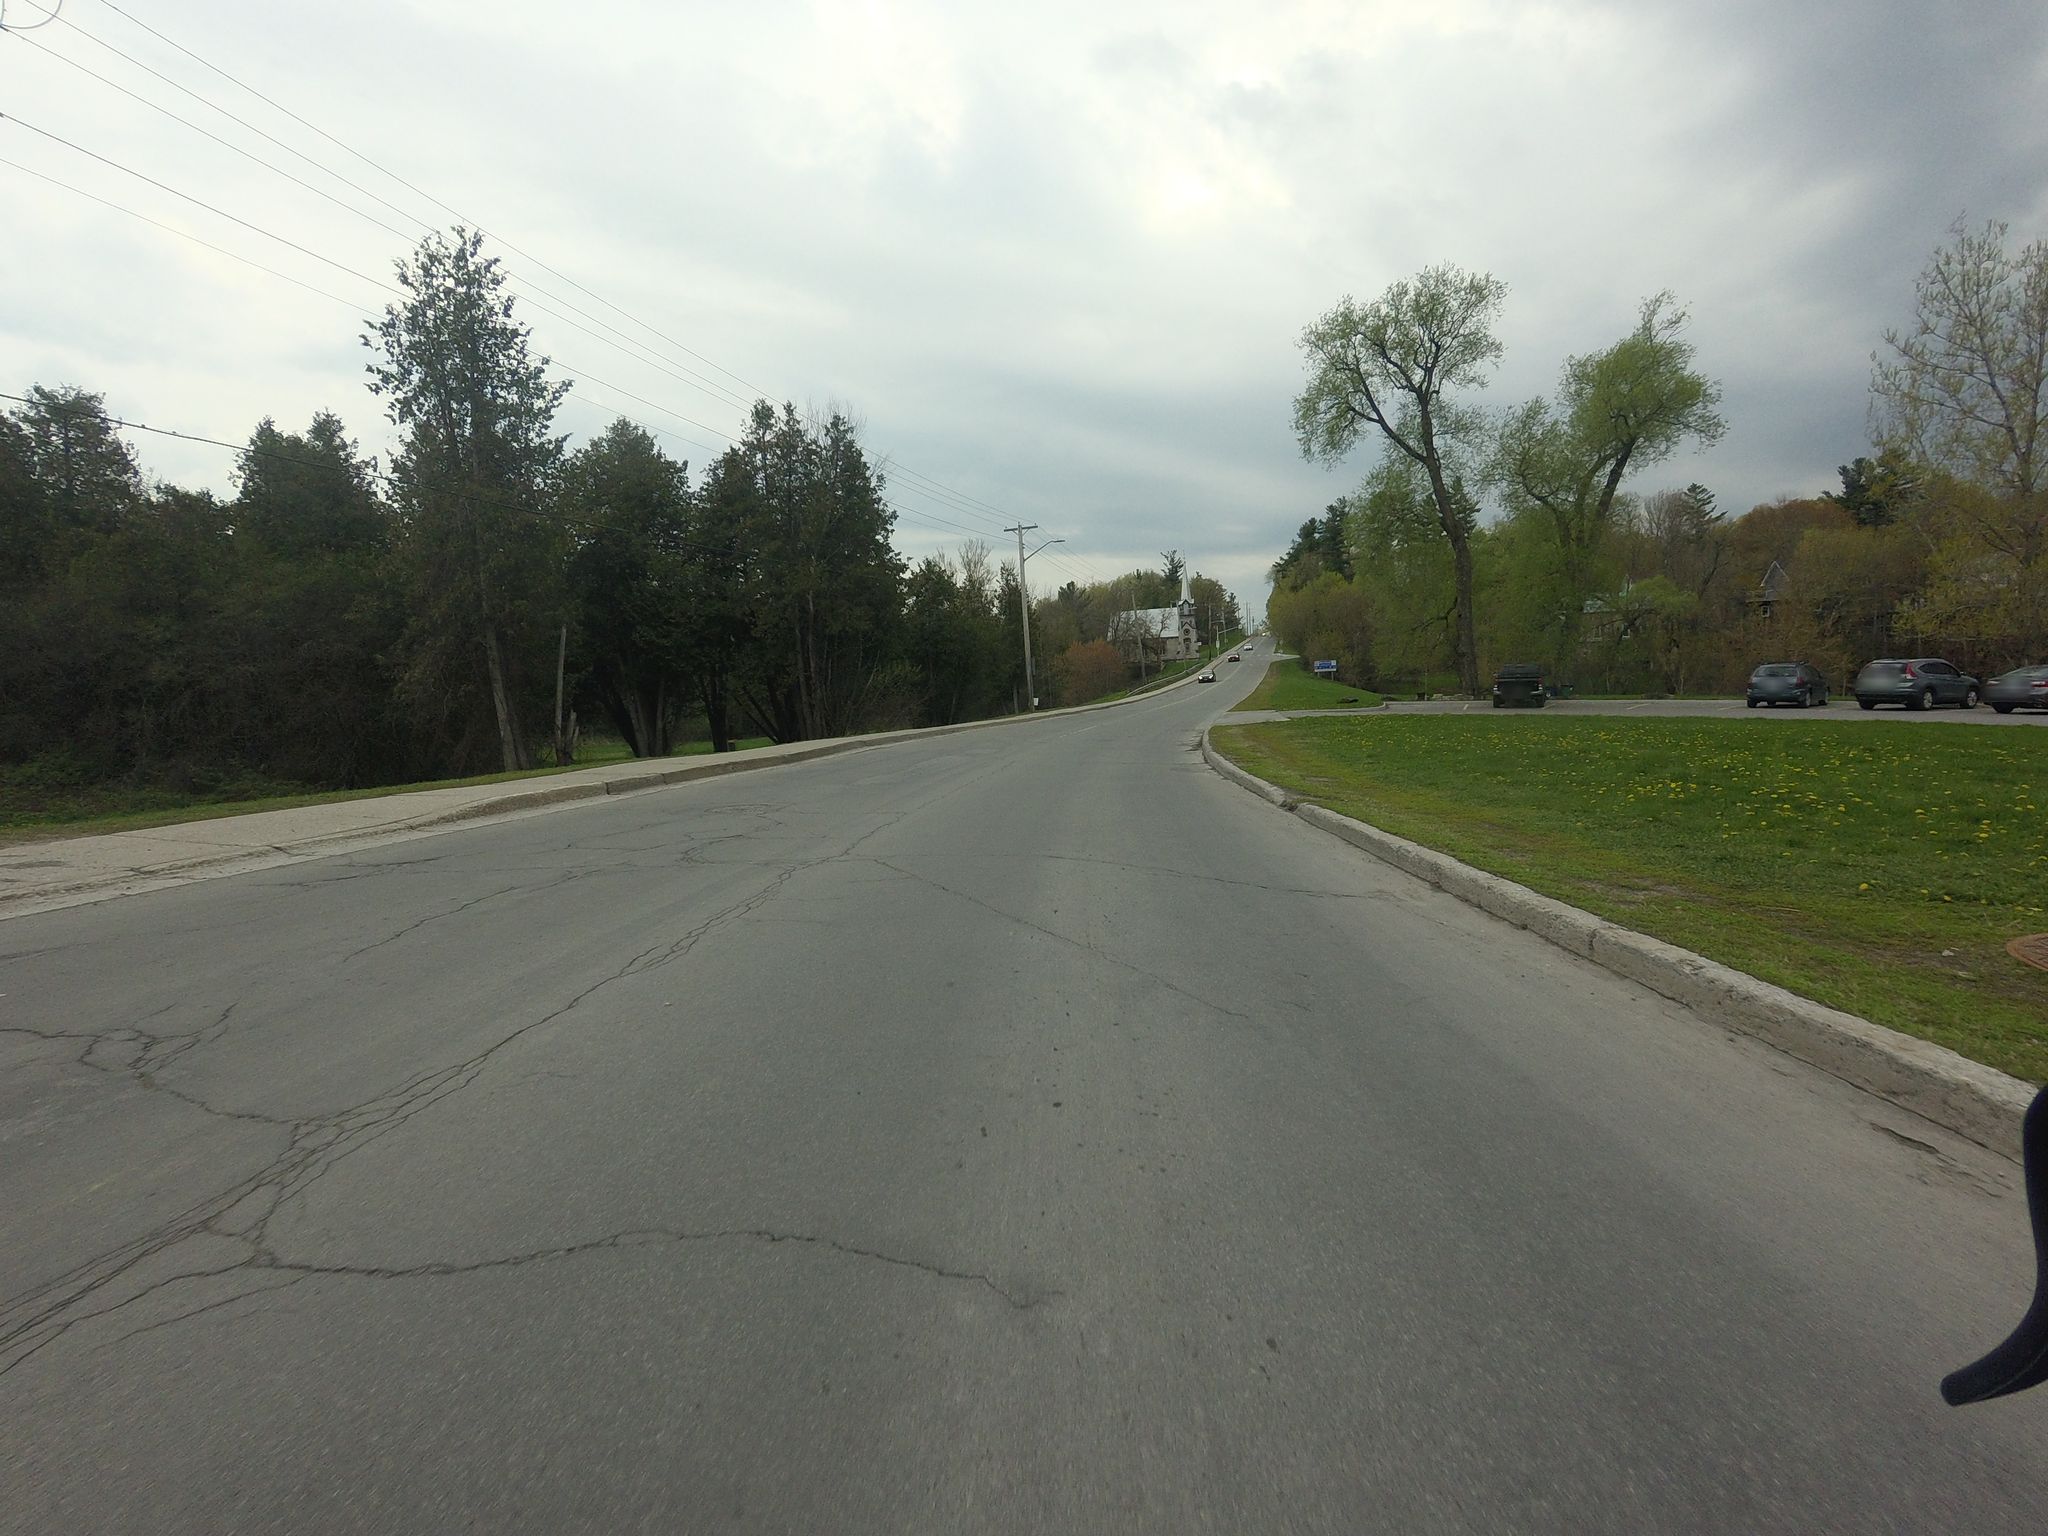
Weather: cloudy
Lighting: day
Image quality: slightly poor
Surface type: driving surface
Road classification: secondary
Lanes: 2.0
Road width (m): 1.5
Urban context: rural cluster
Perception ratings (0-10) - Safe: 5.79, Lively: 1.64, Beautiful: 8.37, Boring: 3.54, Depressing: 3.28, Wealthy: 0.41